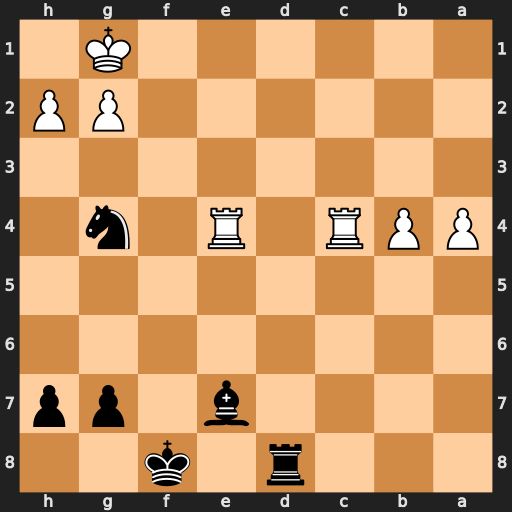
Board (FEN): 3r1k2/4b1pp/8/8/PPR1R1n1/8/6PP/6K1
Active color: b
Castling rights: -
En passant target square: -
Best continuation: Rd1+ Re1 Rxe1#